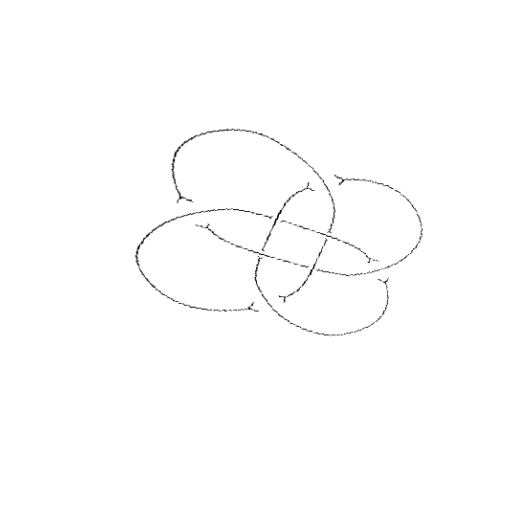
Crossing number: 8